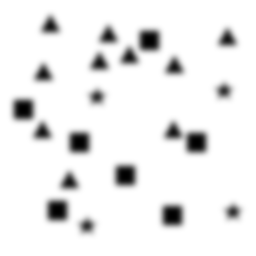
Squares: 7
Triangles: 10
Stars: 4
Total shapes: 21